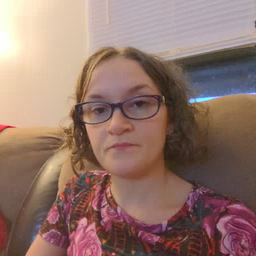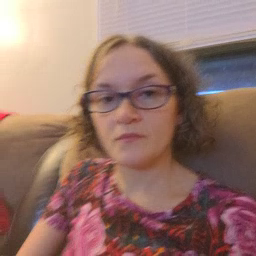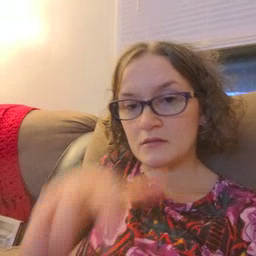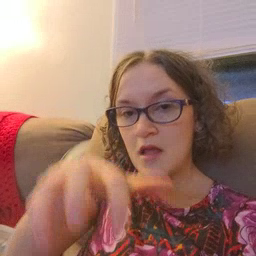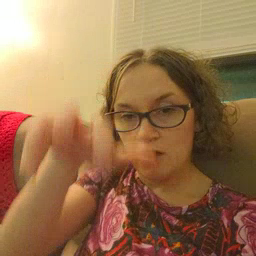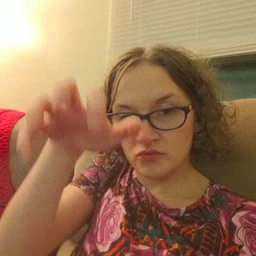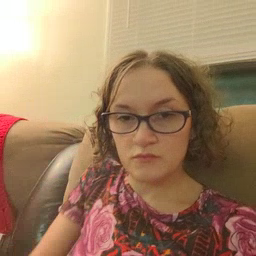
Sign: alligator